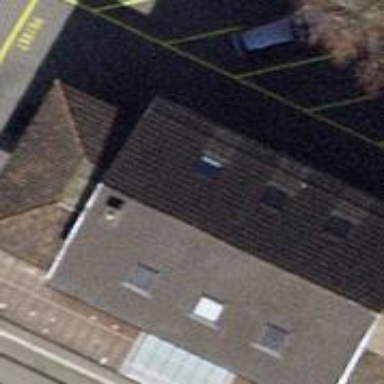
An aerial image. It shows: Train station building.